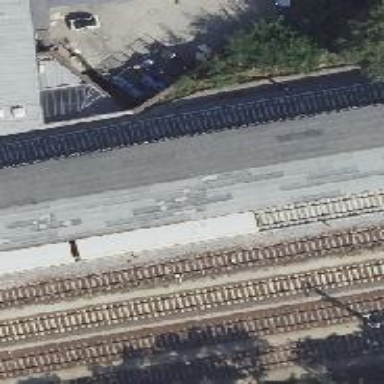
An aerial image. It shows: Platform edge at railway station.